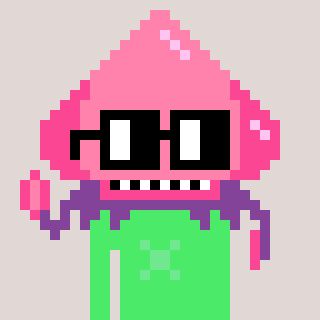
a pixel art character with square black glasses, a squid-shaped head and a teal-colored body on a warm background